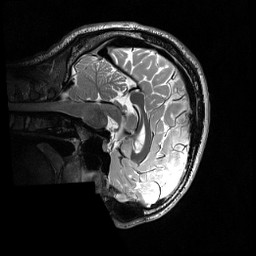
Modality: T2w
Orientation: sagittal
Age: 23
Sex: male
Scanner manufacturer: siemens
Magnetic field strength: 3 T
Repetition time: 3.2 s
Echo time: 0.566 s